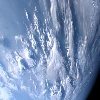
Label: cloud